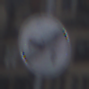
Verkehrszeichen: EndeVerbotUeberholenEinspurigeFahrzeuge
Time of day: MorningAfternoon
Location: Outdoor (Urban)
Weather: PartlyCloudy
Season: NotSpecified
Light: Natural